Aerial crown-view tile of a tropical tree (Barro Colorado Island, Panama), acquired 20250124:
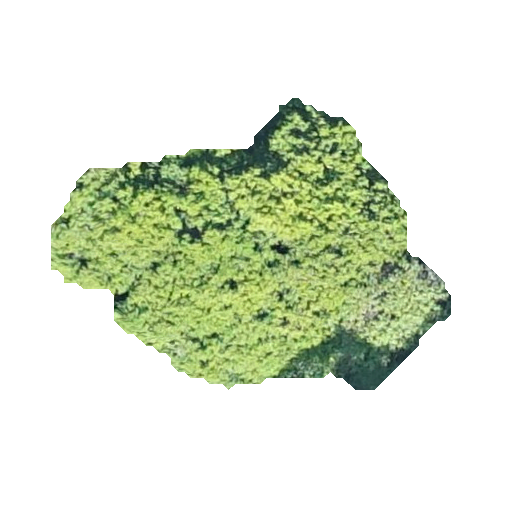
Species: Protium stevensonii
GBIF accepted scientific name: Tetragastris panamensis
Crown area: 110.789 m²